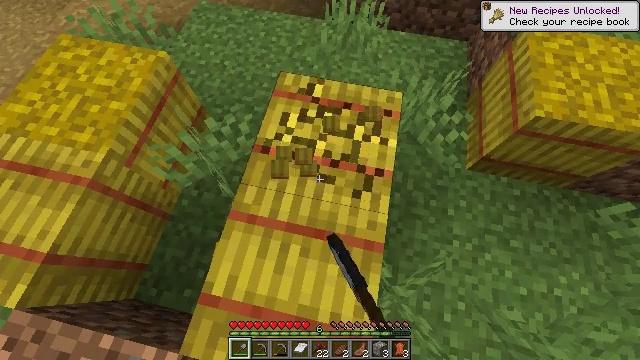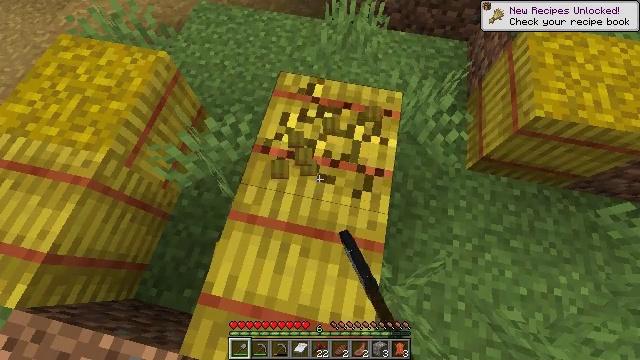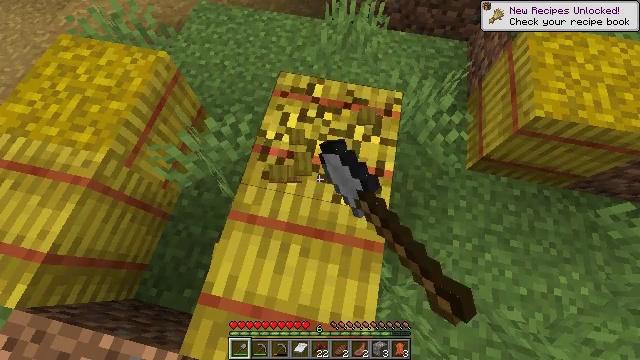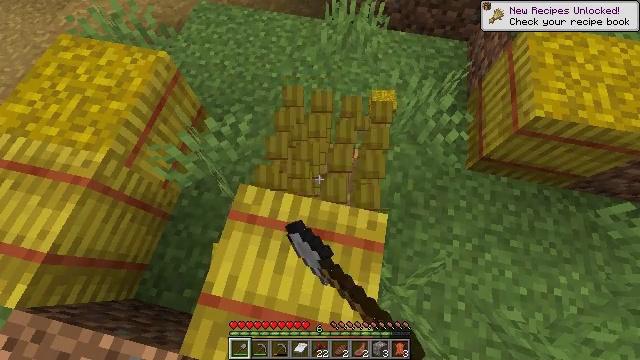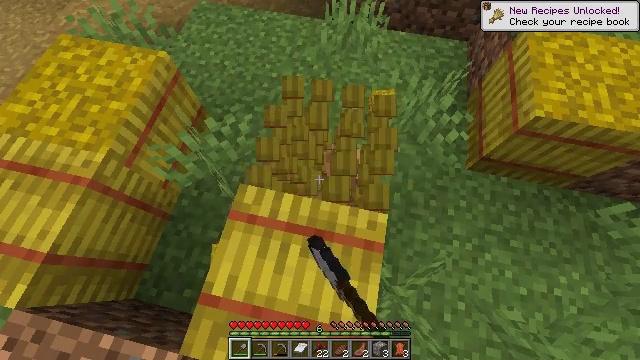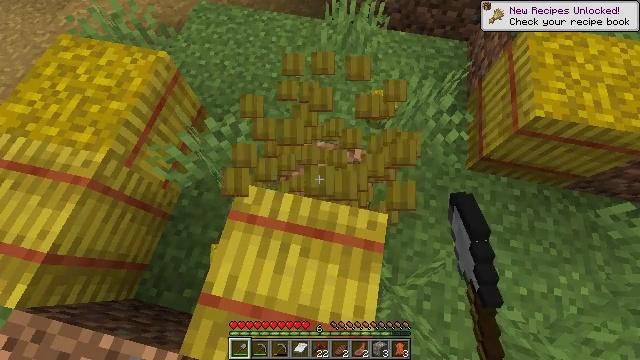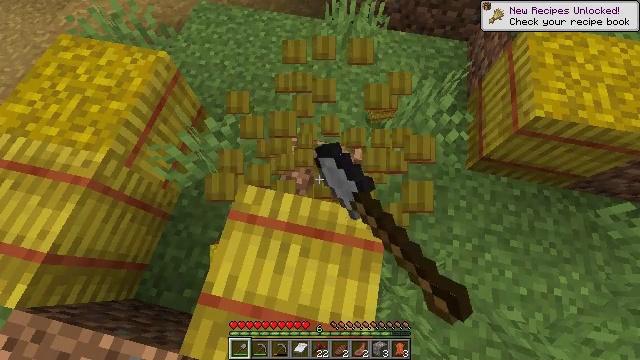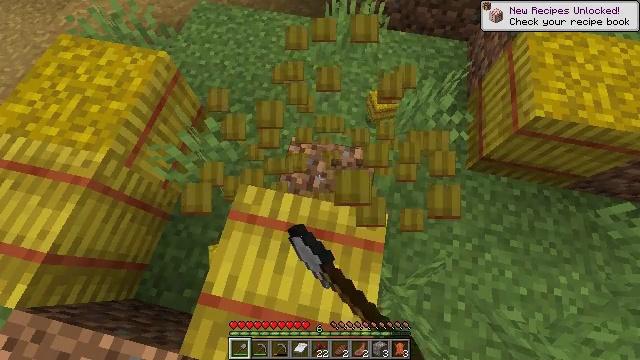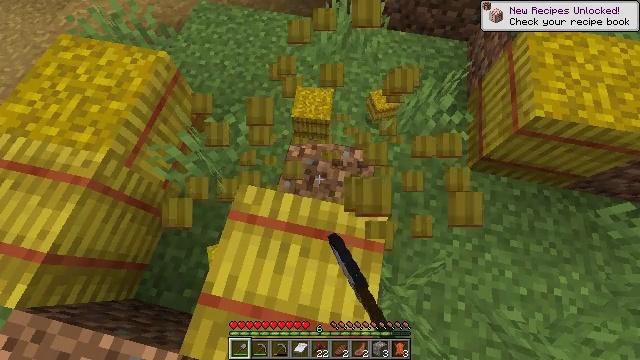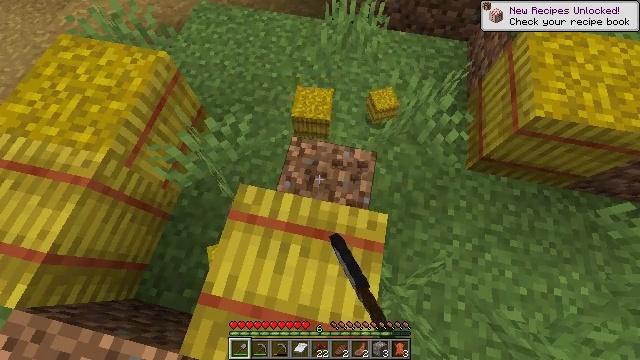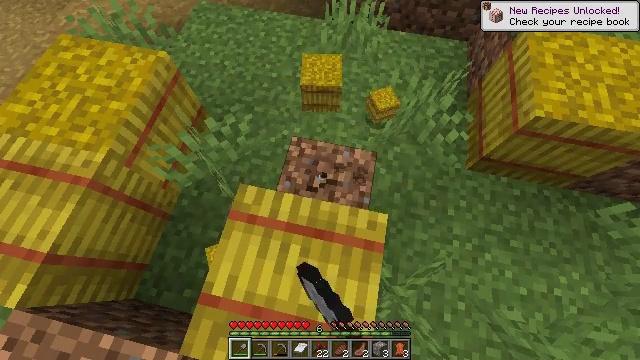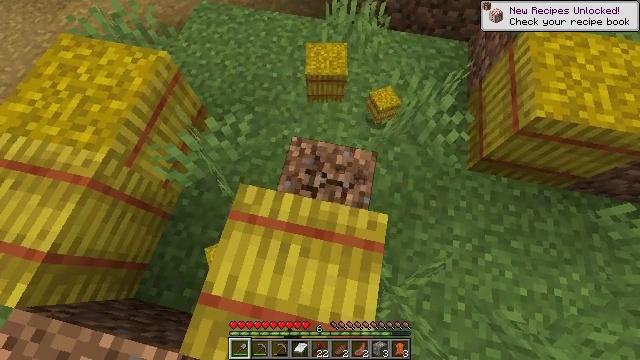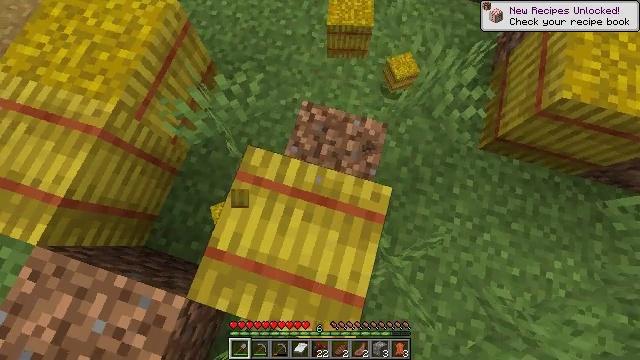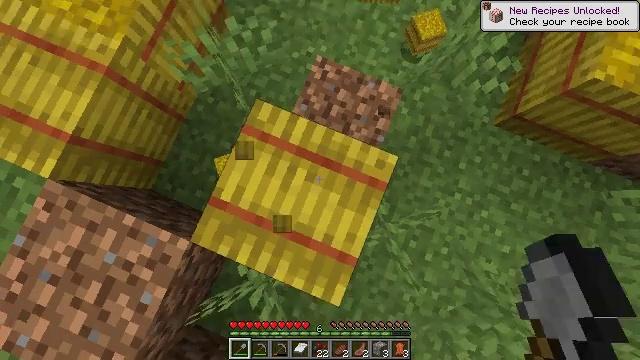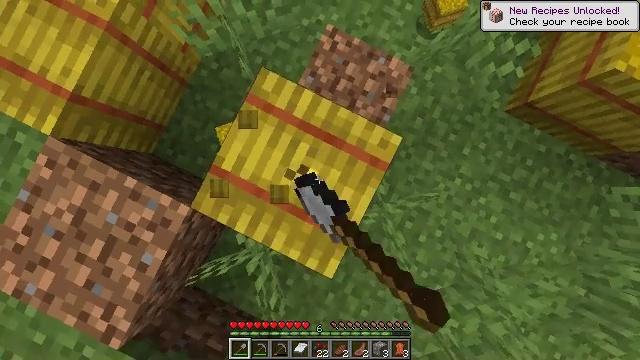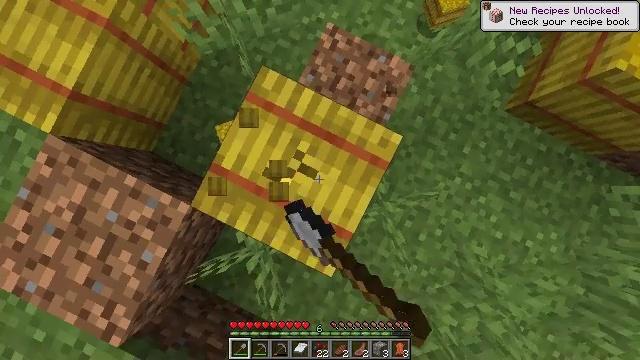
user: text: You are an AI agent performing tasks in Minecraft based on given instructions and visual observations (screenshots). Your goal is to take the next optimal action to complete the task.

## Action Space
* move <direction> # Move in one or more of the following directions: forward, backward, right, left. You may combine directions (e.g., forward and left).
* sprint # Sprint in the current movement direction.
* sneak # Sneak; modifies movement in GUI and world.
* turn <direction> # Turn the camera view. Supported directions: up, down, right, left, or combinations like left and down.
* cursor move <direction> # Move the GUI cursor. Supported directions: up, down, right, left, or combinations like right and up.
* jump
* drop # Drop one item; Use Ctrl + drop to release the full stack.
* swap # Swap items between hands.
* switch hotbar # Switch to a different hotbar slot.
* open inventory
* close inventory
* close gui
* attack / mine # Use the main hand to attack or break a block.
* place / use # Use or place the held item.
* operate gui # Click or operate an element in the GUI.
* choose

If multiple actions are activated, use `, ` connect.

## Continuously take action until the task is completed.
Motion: motion action
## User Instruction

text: Gather hay blocks from the farm.
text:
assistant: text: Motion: attack / mine
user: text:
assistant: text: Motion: attack / mine
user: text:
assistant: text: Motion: attack / mine
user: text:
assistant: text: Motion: attack / mine
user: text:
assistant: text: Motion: attack / mine
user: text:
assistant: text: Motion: attack / mine
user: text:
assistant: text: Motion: attack / mine
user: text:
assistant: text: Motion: attack / mine
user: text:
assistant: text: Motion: attack / mine
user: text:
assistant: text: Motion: attack / mine
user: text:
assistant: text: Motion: attack / mine
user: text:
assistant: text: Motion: turn left and down, attack / mine
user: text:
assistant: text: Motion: turn left and down, attack / mine
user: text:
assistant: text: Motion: turn left and down, attack / mine
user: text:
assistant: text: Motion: attack / mine
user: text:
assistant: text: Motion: attack / mine
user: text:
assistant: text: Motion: attack / mine
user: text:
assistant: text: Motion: attack / mine
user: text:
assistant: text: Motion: attack / mine
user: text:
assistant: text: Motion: attack / mine
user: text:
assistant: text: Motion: attack / mine
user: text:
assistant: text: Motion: attack / mine
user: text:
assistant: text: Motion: attack / mine
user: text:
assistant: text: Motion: attack / mine
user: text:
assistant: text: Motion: attack / mine
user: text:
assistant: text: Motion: attack / mine
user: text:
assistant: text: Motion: attack / mine
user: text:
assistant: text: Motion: attack / mine
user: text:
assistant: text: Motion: attack / mine
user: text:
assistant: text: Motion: attack / mine